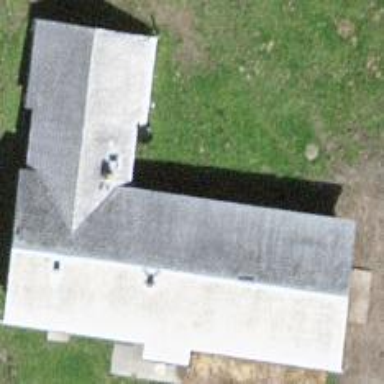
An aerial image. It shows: Farm auxiliary building with gabled roof.